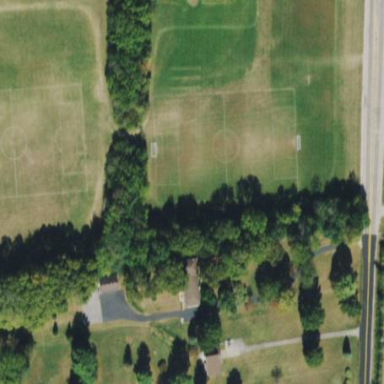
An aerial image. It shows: Soccer pitch for leisureland activities.